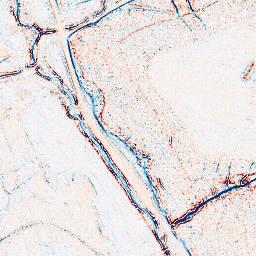
Category: edge_preserving
Decomposition family: bilateral
Decomposition parameters: d: 5
sigma_color: 50
sigma_space: 25
Upsampling method: linear_exact
Upsampling parameters: scale: 8
Upsampling scale: 8